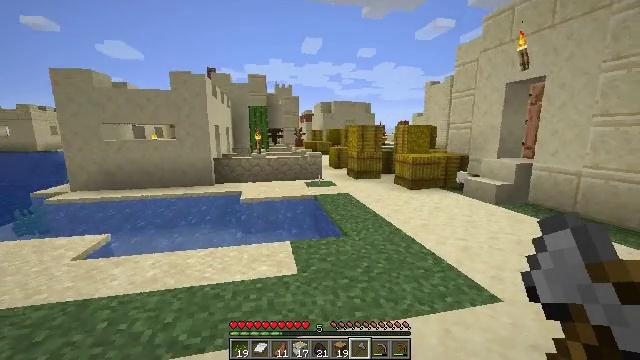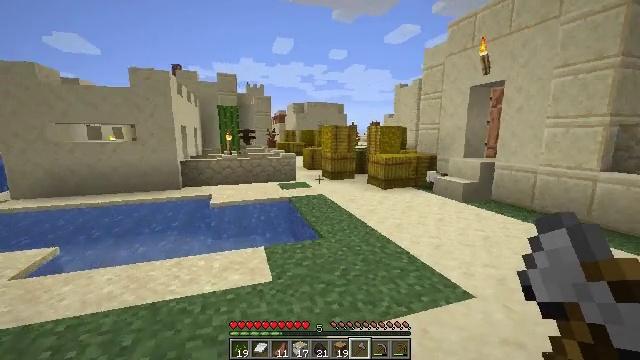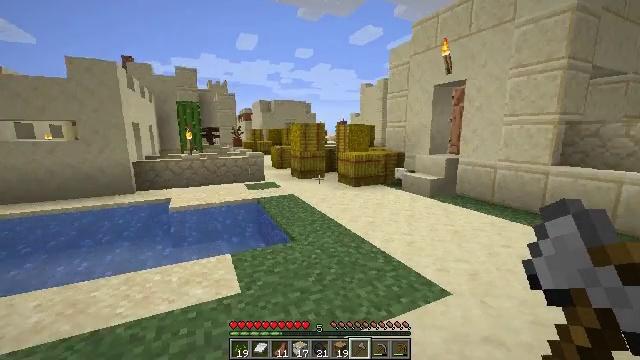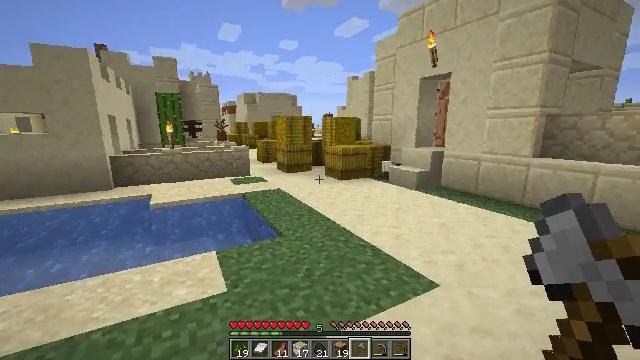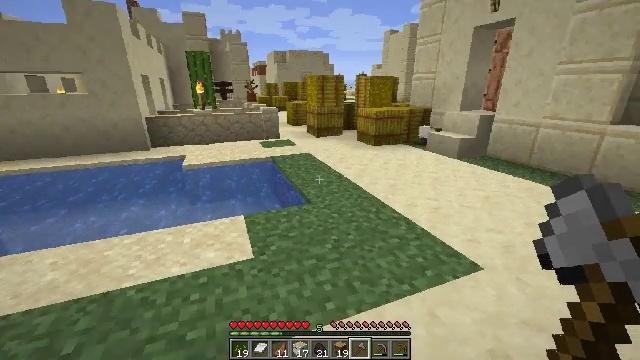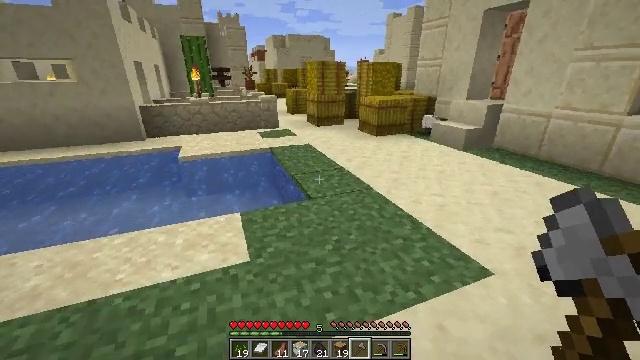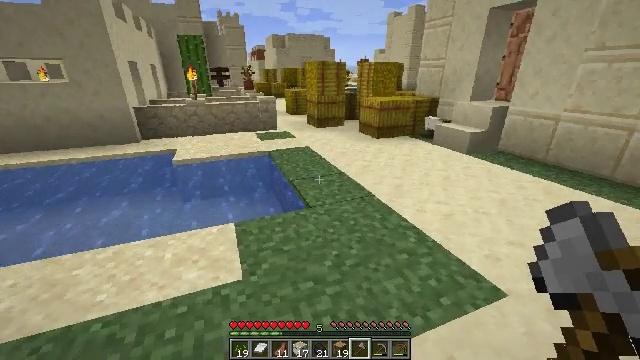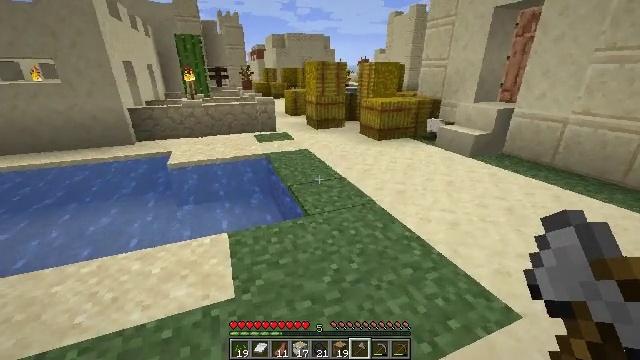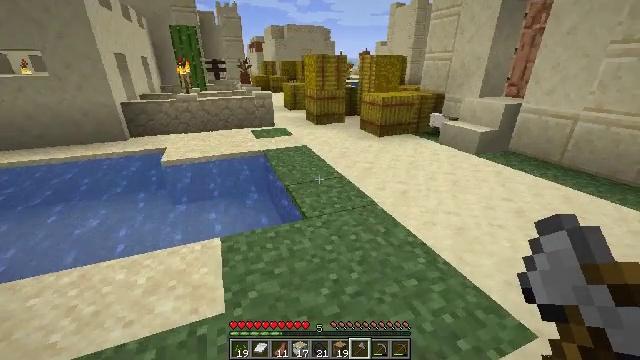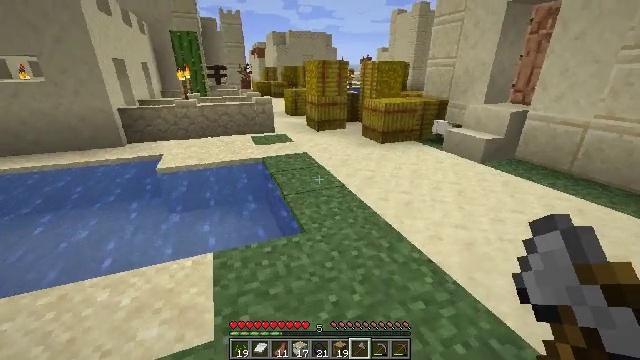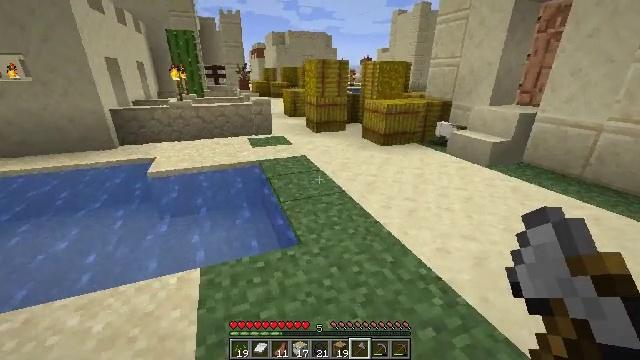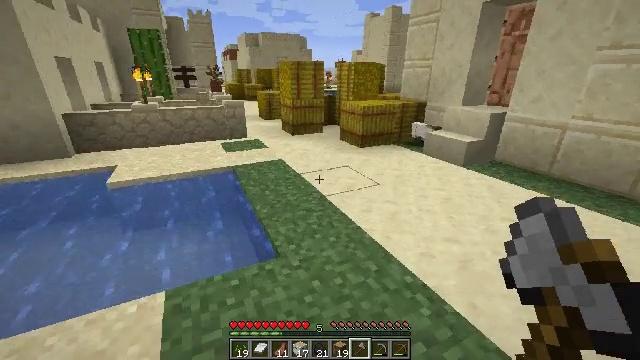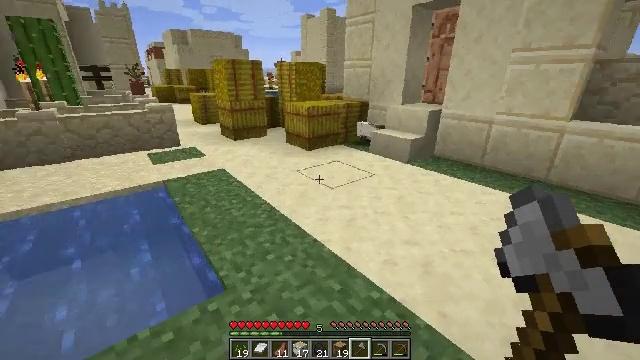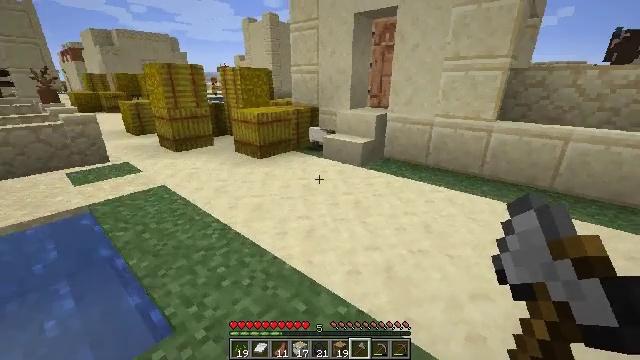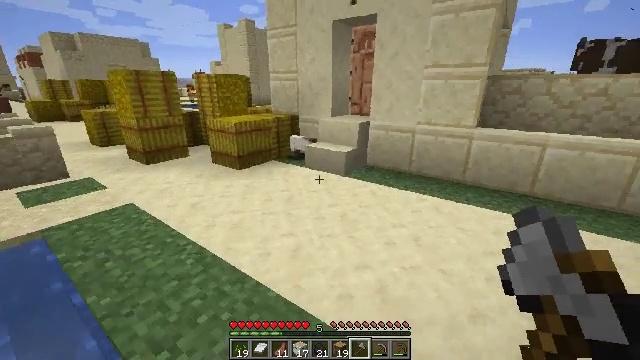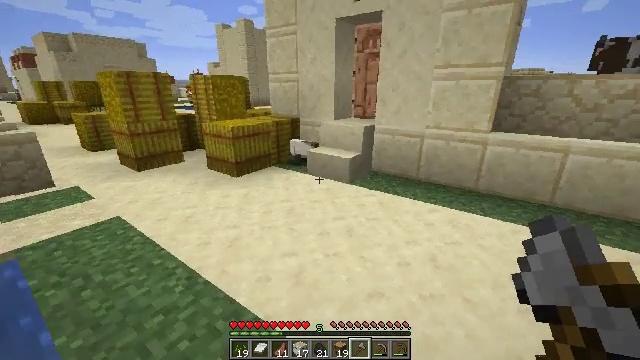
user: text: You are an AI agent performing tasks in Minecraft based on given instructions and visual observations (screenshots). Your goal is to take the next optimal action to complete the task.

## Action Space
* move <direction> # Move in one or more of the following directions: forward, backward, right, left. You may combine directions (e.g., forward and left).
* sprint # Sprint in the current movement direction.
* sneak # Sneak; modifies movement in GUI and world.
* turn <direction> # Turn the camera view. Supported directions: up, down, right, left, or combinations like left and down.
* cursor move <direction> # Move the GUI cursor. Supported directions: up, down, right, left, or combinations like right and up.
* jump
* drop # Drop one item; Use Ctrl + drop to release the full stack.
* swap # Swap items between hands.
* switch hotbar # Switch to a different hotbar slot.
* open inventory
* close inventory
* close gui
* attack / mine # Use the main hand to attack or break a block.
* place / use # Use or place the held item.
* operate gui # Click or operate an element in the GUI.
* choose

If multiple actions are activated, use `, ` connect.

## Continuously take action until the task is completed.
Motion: motion action
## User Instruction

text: Mine the smoker to break it.
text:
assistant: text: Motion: turn right
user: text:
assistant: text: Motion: move forward, turn right
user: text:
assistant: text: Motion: move forward, turn right and down
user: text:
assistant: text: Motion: move forward, turn left and down
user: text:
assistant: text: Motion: move forward, turn down
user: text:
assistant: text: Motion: move forward
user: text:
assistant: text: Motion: move forward
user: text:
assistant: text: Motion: move forward, turn down
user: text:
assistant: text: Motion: move forward, turn up
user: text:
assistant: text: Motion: move forward
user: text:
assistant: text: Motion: move forward, turn right
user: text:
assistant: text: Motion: move forward, turn right
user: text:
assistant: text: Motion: move forward, turn right and up
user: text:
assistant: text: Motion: move forward, turn right and up
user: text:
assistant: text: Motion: move forward
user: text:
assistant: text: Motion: move forward
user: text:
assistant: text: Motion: move forward
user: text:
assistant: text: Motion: move forward, turn up
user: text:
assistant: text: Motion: move forward, turn up
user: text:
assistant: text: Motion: move forward
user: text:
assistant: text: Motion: move forward, turn right and up
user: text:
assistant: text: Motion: move forward, turn right and up
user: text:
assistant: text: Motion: move forward, turn right and up
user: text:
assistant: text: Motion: move forward
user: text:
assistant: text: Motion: move forward, turn up
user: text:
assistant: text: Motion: move forward, turn right and up
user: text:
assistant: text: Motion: move forward
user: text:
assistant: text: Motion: move forward
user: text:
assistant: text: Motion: move forward
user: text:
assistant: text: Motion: move forward, use / place